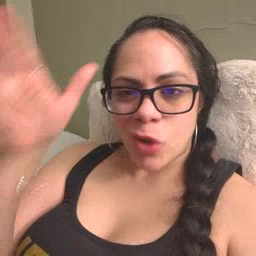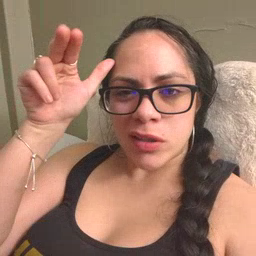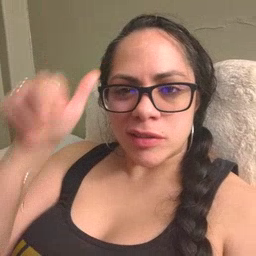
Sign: horse